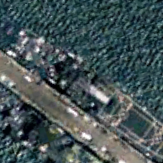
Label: combat